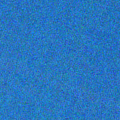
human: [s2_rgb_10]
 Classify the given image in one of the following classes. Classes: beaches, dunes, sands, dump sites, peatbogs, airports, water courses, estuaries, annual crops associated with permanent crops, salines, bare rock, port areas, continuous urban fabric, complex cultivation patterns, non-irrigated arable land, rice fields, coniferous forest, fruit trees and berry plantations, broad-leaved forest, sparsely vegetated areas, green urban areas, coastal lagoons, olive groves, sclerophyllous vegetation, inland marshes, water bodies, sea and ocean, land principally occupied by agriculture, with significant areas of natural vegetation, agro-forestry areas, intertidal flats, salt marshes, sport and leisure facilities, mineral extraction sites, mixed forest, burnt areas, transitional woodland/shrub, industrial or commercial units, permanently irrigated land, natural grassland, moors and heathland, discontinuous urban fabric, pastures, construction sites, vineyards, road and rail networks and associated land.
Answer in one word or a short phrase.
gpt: sea and ocean